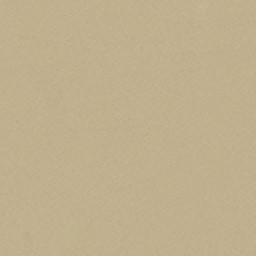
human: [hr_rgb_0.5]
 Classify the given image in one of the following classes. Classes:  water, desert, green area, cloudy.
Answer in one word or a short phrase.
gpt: desert